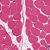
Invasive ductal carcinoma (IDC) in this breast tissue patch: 0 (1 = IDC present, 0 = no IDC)